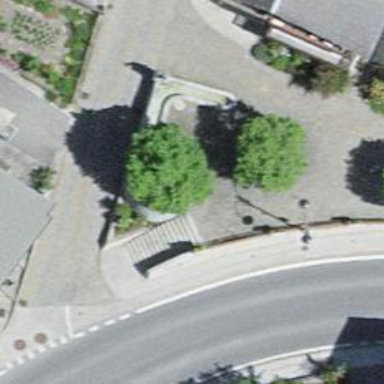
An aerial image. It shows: Set of steps on the road.